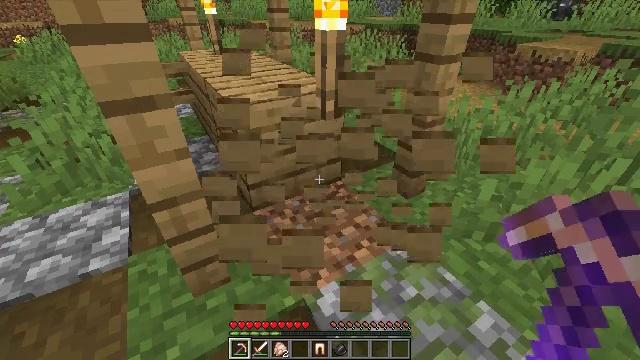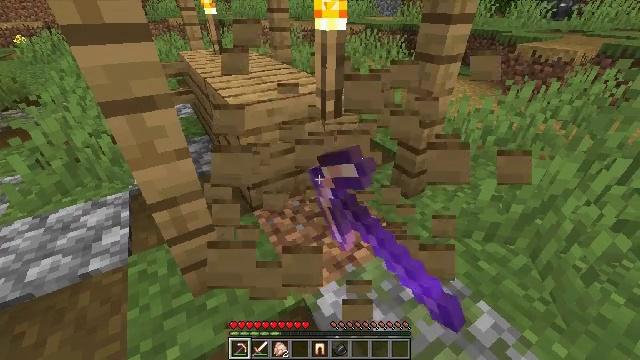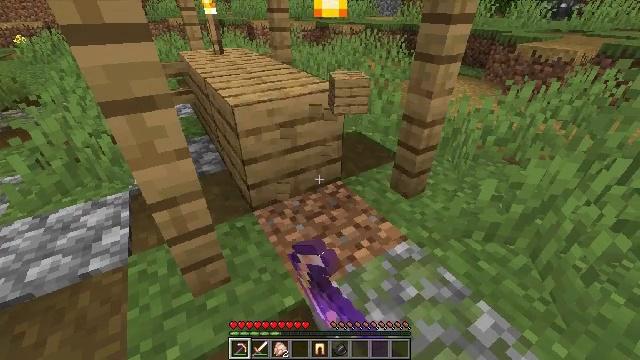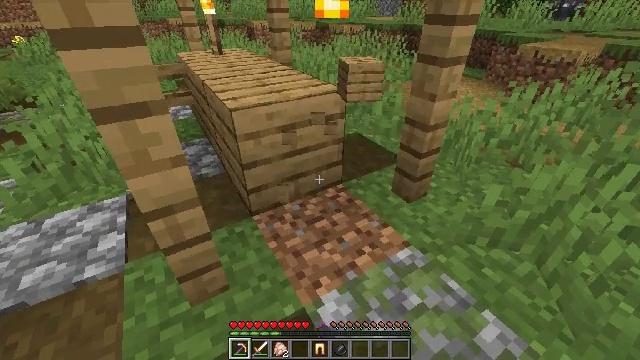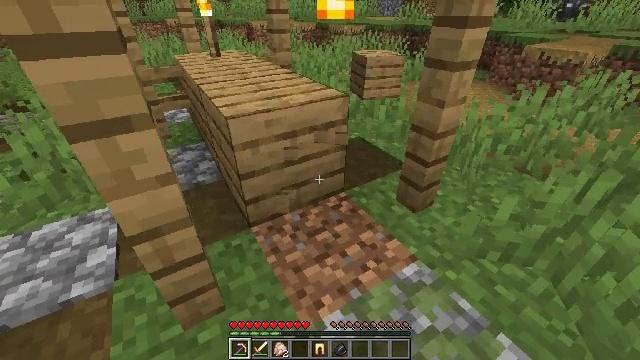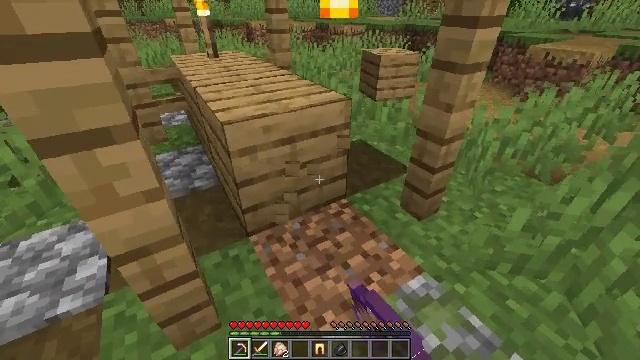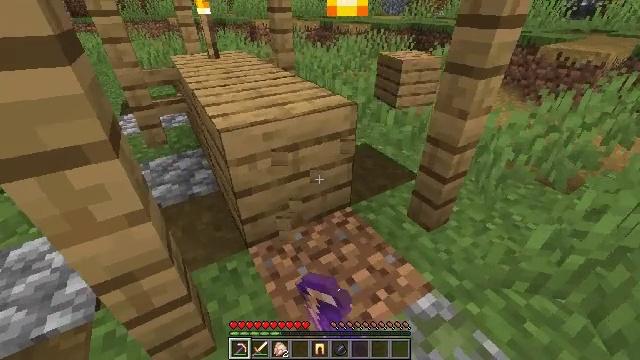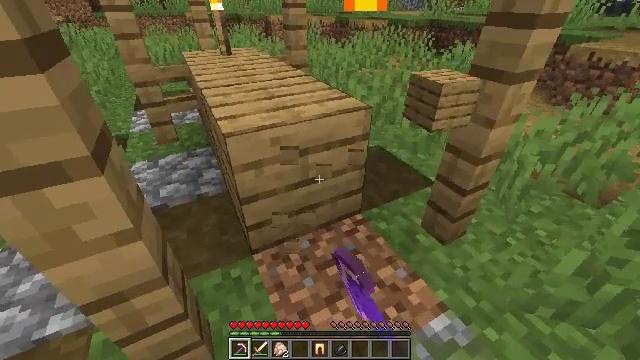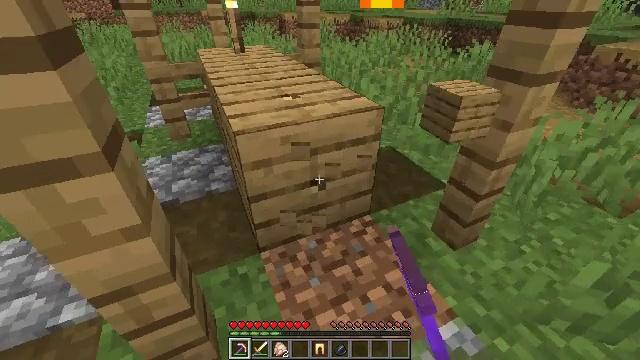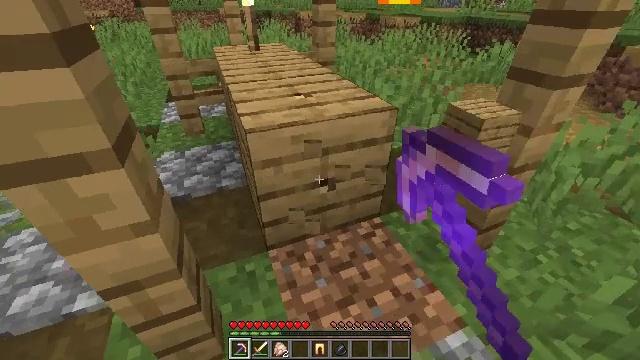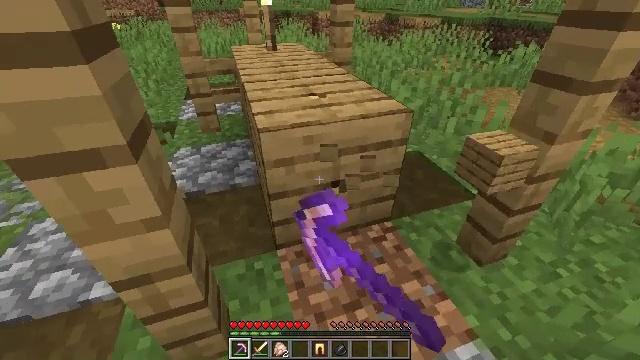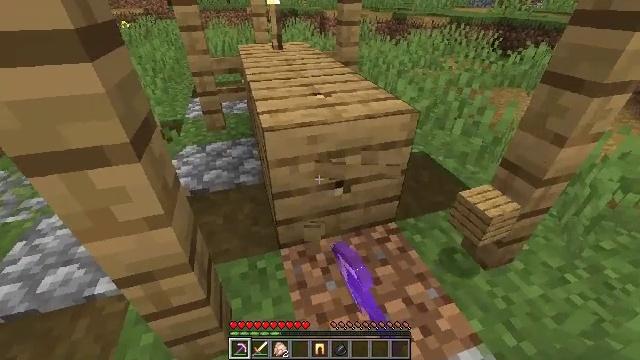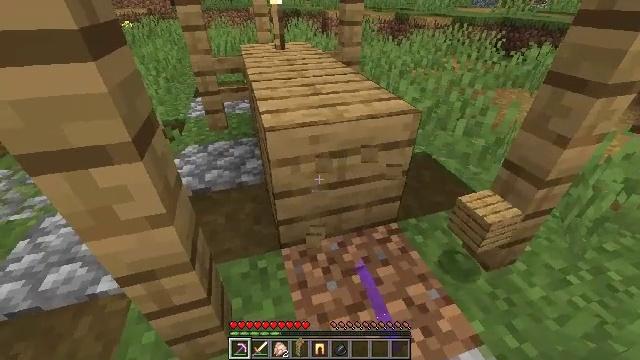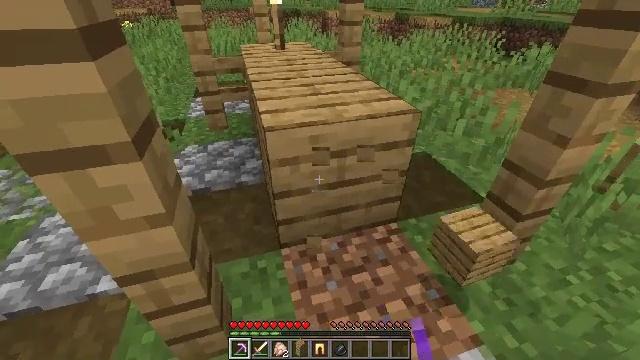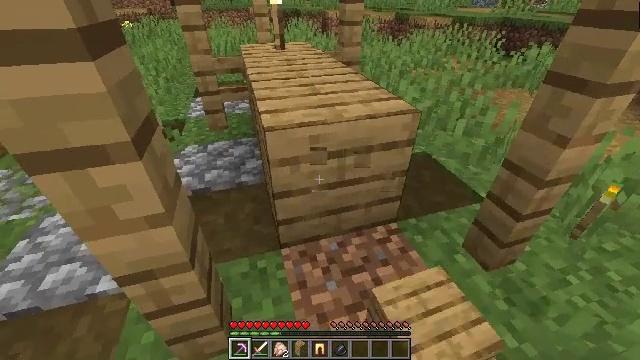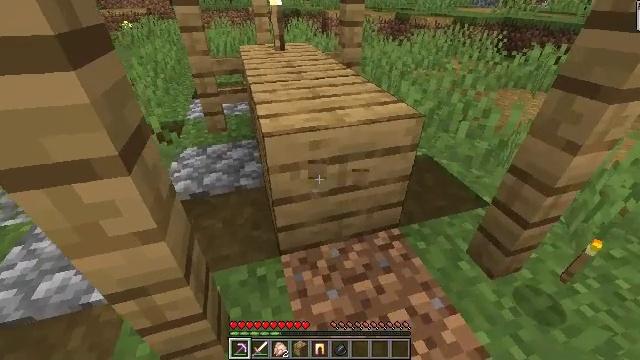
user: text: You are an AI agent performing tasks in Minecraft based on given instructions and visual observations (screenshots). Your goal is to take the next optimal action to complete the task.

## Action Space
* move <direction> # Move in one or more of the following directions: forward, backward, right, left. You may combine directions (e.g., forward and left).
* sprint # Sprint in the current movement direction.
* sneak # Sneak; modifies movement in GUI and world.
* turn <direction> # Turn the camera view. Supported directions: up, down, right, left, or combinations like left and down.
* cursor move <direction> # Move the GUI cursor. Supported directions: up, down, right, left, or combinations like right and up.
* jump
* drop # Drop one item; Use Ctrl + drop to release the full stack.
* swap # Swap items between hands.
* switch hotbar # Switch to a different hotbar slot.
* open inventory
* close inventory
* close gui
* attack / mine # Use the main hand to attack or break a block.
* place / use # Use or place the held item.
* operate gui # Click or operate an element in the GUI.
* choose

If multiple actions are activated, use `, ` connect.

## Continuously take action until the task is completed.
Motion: motion action
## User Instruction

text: Break the existing planks.
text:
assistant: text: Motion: attack / mine
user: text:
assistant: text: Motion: attack / mine
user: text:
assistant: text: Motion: move forward, attack / mine
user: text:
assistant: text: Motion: move forward, attack / mine
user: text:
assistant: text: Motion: move forward, attack / mine
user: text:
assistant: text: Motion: attack / mine
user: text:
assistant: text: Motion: turn left, attack / mine
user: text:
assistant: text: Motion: turn left, attack / mine
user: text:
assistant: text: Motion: turn left, attack / mine
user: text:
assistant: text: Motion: turn left, attack / mine
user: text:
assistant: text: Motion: turn left, attack / mine
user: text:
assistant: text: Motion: no_op
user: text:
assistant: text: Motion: no_op
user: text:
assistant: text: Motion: no_op
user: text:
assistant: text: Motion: move forward
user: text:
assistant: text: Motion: move forward, attack / mine
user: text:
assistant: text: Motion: move forward, attack / mine
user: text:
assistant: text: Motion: move forward, attack / mine
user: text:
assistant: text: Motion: attack / mine
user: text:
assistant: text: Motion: attack / mine
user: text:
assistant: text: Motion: attack / mine
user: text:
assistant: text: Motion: attack / mine
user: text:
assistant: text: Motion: attack / mine
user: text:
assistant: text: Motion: attack / mine
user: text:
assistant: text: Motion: turn left and down, attack / mine
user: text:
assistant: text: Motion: turn left and down, attack / mine
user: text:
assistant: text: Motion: turn left and down, attack / mine
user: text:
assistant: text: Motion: attack / mine
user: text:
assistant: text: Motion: attack / mine
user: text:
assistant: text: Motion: attack / mine